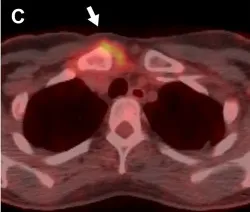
The imaging findings of the right sternoclavicular joint without evidence of bone fractures, abscesses, osteonecrosis, or metastasis (white arrows). (C)
18F-Fluorodeoxyglucose-positron emission tomography image demonstrates abnormal uptake (SUVmax = 4.1).
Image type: radiology (pet)